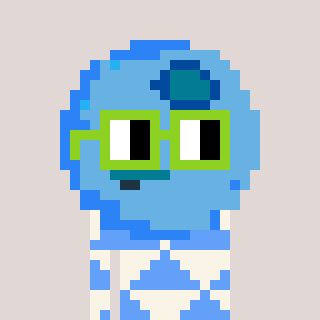
a pixel art character with square light green glasses, a blueberry-shaped head and a blue-colored body on a warm background